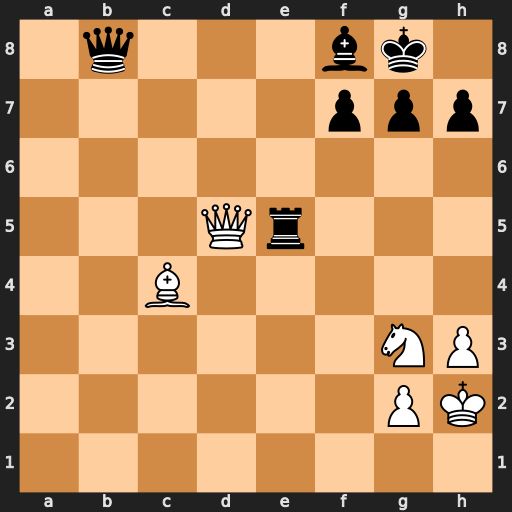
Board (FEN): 1q3bk1/5ppp/8/3Qr3/2B5/6NP/6PK/8
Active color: w
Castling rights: -
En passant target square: -
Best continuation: Qxf7+ Kh8 Qg8#